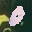
Label: 0